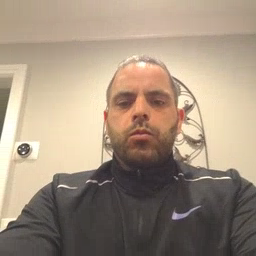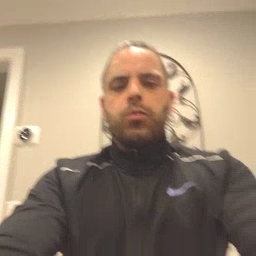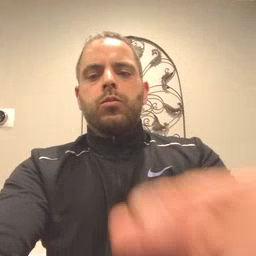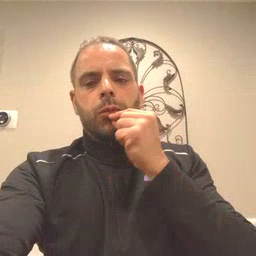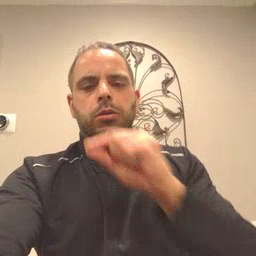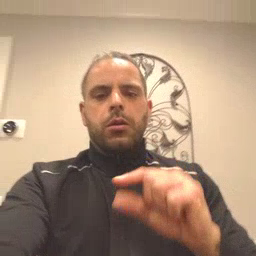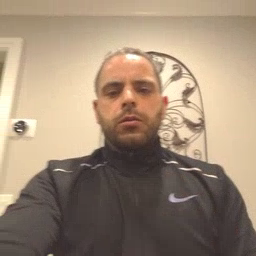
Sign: pencil